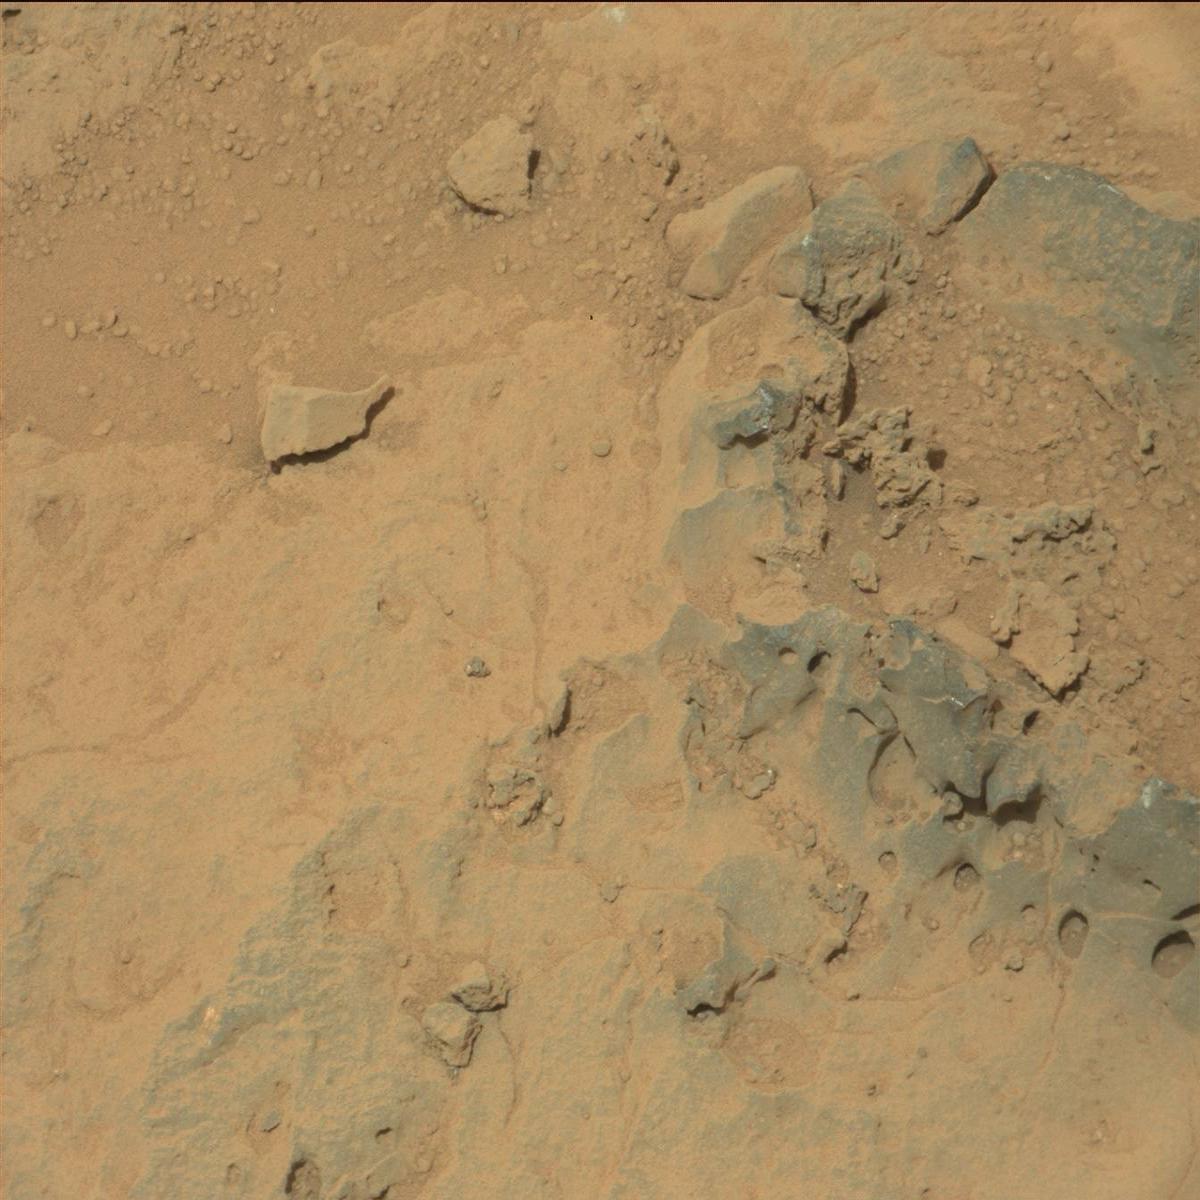
Terrain classes present: Bedrock, Sand / Soil